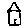
Label: house